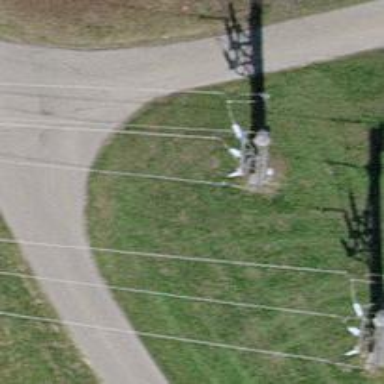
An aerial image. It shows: Three cables of power line.